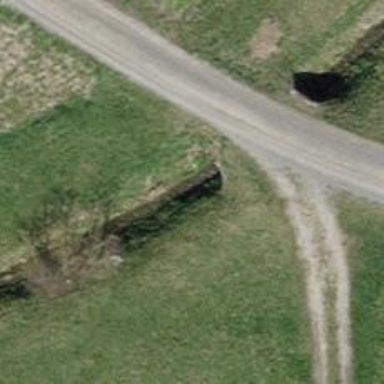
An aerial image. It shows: Culvert tunnel.